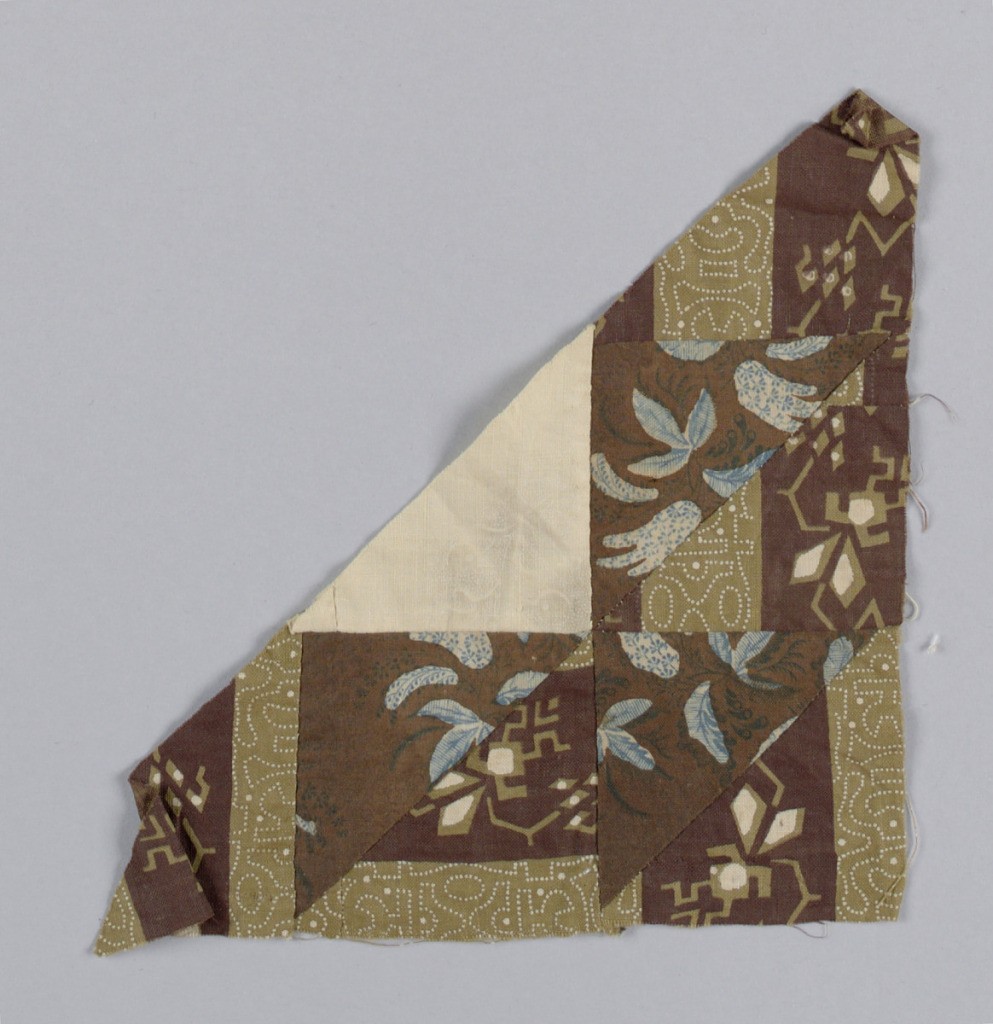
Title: Patchwork fragment
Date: mid- 19th century
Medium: cotton Technique: patchwork
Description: A triangular fragment made up of three types of printed cotton: brown with blue and white leaves; brown with tan and white geometric forms; and tan with a pattern of white dots.